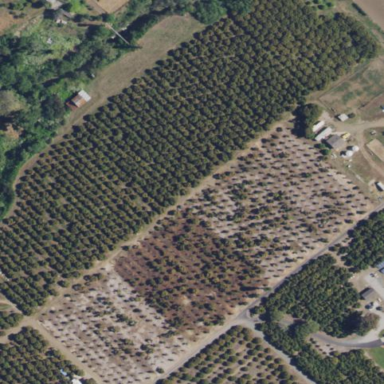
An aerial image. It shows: Orchard.